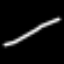
Label: line